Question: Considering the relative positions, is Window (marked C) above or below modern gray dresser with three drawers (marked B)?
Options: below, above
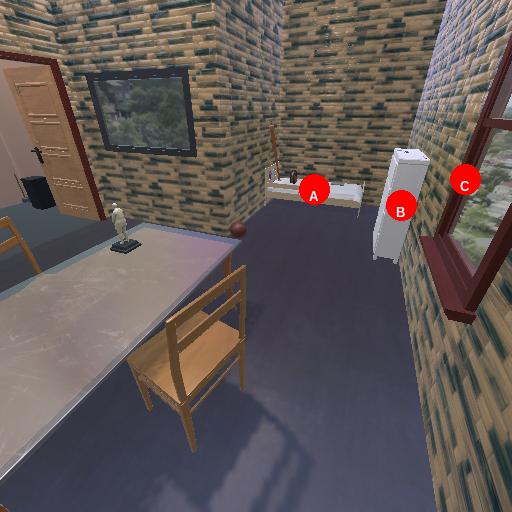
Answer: below